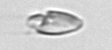
Label: Katodinium_or_Torodinium